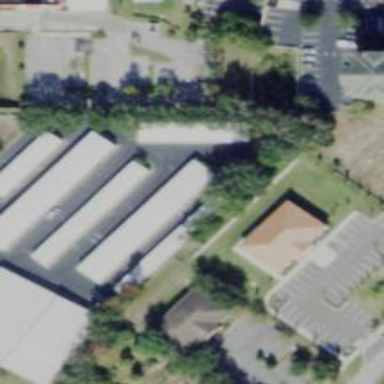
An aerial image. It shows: Building that serves as storage rental shop.